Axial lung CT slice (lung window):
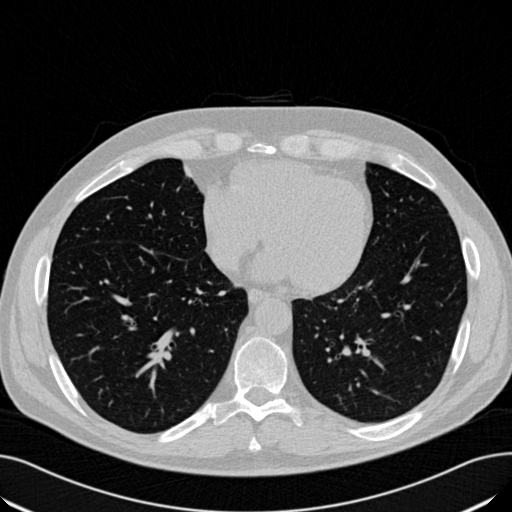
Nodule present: no